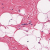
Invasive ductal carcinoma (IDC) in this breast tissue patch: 0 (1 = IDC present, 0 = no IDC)